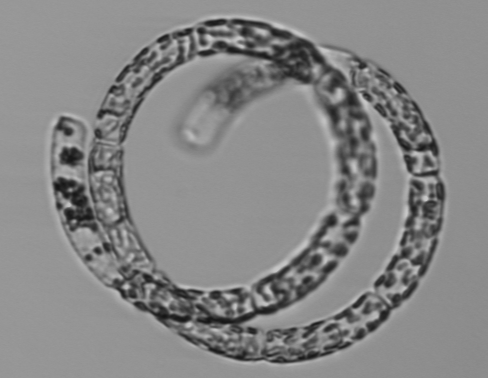
Label: Guinardia_striata